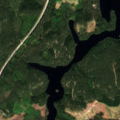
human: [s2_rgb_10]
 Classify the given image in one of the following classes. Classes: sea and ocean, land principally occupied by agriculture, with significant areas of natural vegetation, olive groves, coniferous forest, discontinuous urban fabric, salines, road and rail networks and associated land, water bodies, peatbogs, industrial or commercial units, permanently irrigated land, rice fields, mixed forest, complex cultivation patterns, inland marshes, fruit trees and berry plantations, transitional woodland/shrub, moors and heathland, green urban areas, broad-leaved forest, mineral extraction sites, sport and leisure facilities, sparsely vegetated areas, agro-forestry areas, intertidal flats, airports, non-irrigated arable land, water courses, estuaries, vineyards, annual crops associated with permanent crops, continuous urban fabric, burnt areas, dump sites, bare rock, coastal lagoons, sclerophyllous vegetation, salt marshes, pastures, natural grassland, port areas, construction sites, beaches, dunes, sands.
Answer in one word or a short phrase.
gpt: coniferous forest, water bodies